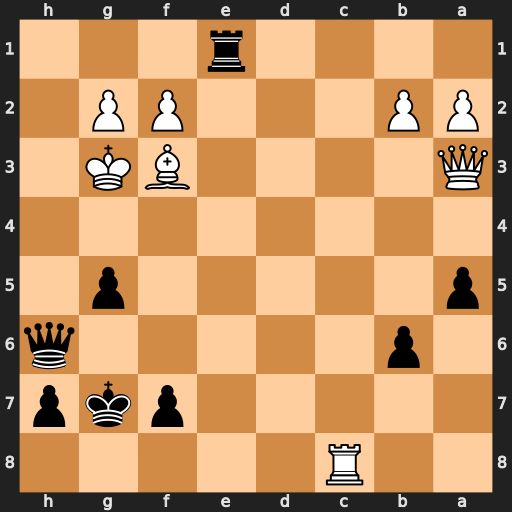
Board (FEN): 2R5/5pkp/1p5q/p5p1/8/Q4BK1/PP3PP1/4r3
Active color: b
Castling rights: -
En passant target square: -
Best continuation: Qh4#